You are looking at the wavelet scalogram of a bearing's acceleration signal. Classify the bearing condition as one of: normal, inner_race, outer_race, ball.
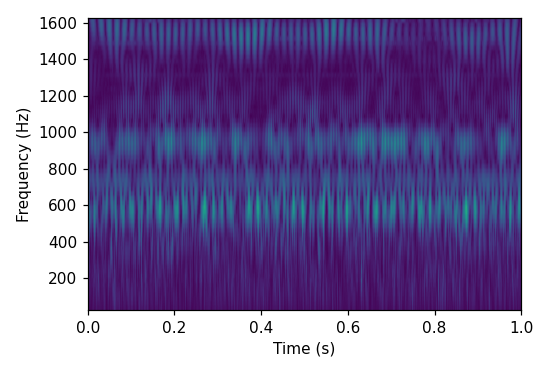
Answer: normal